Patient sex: M
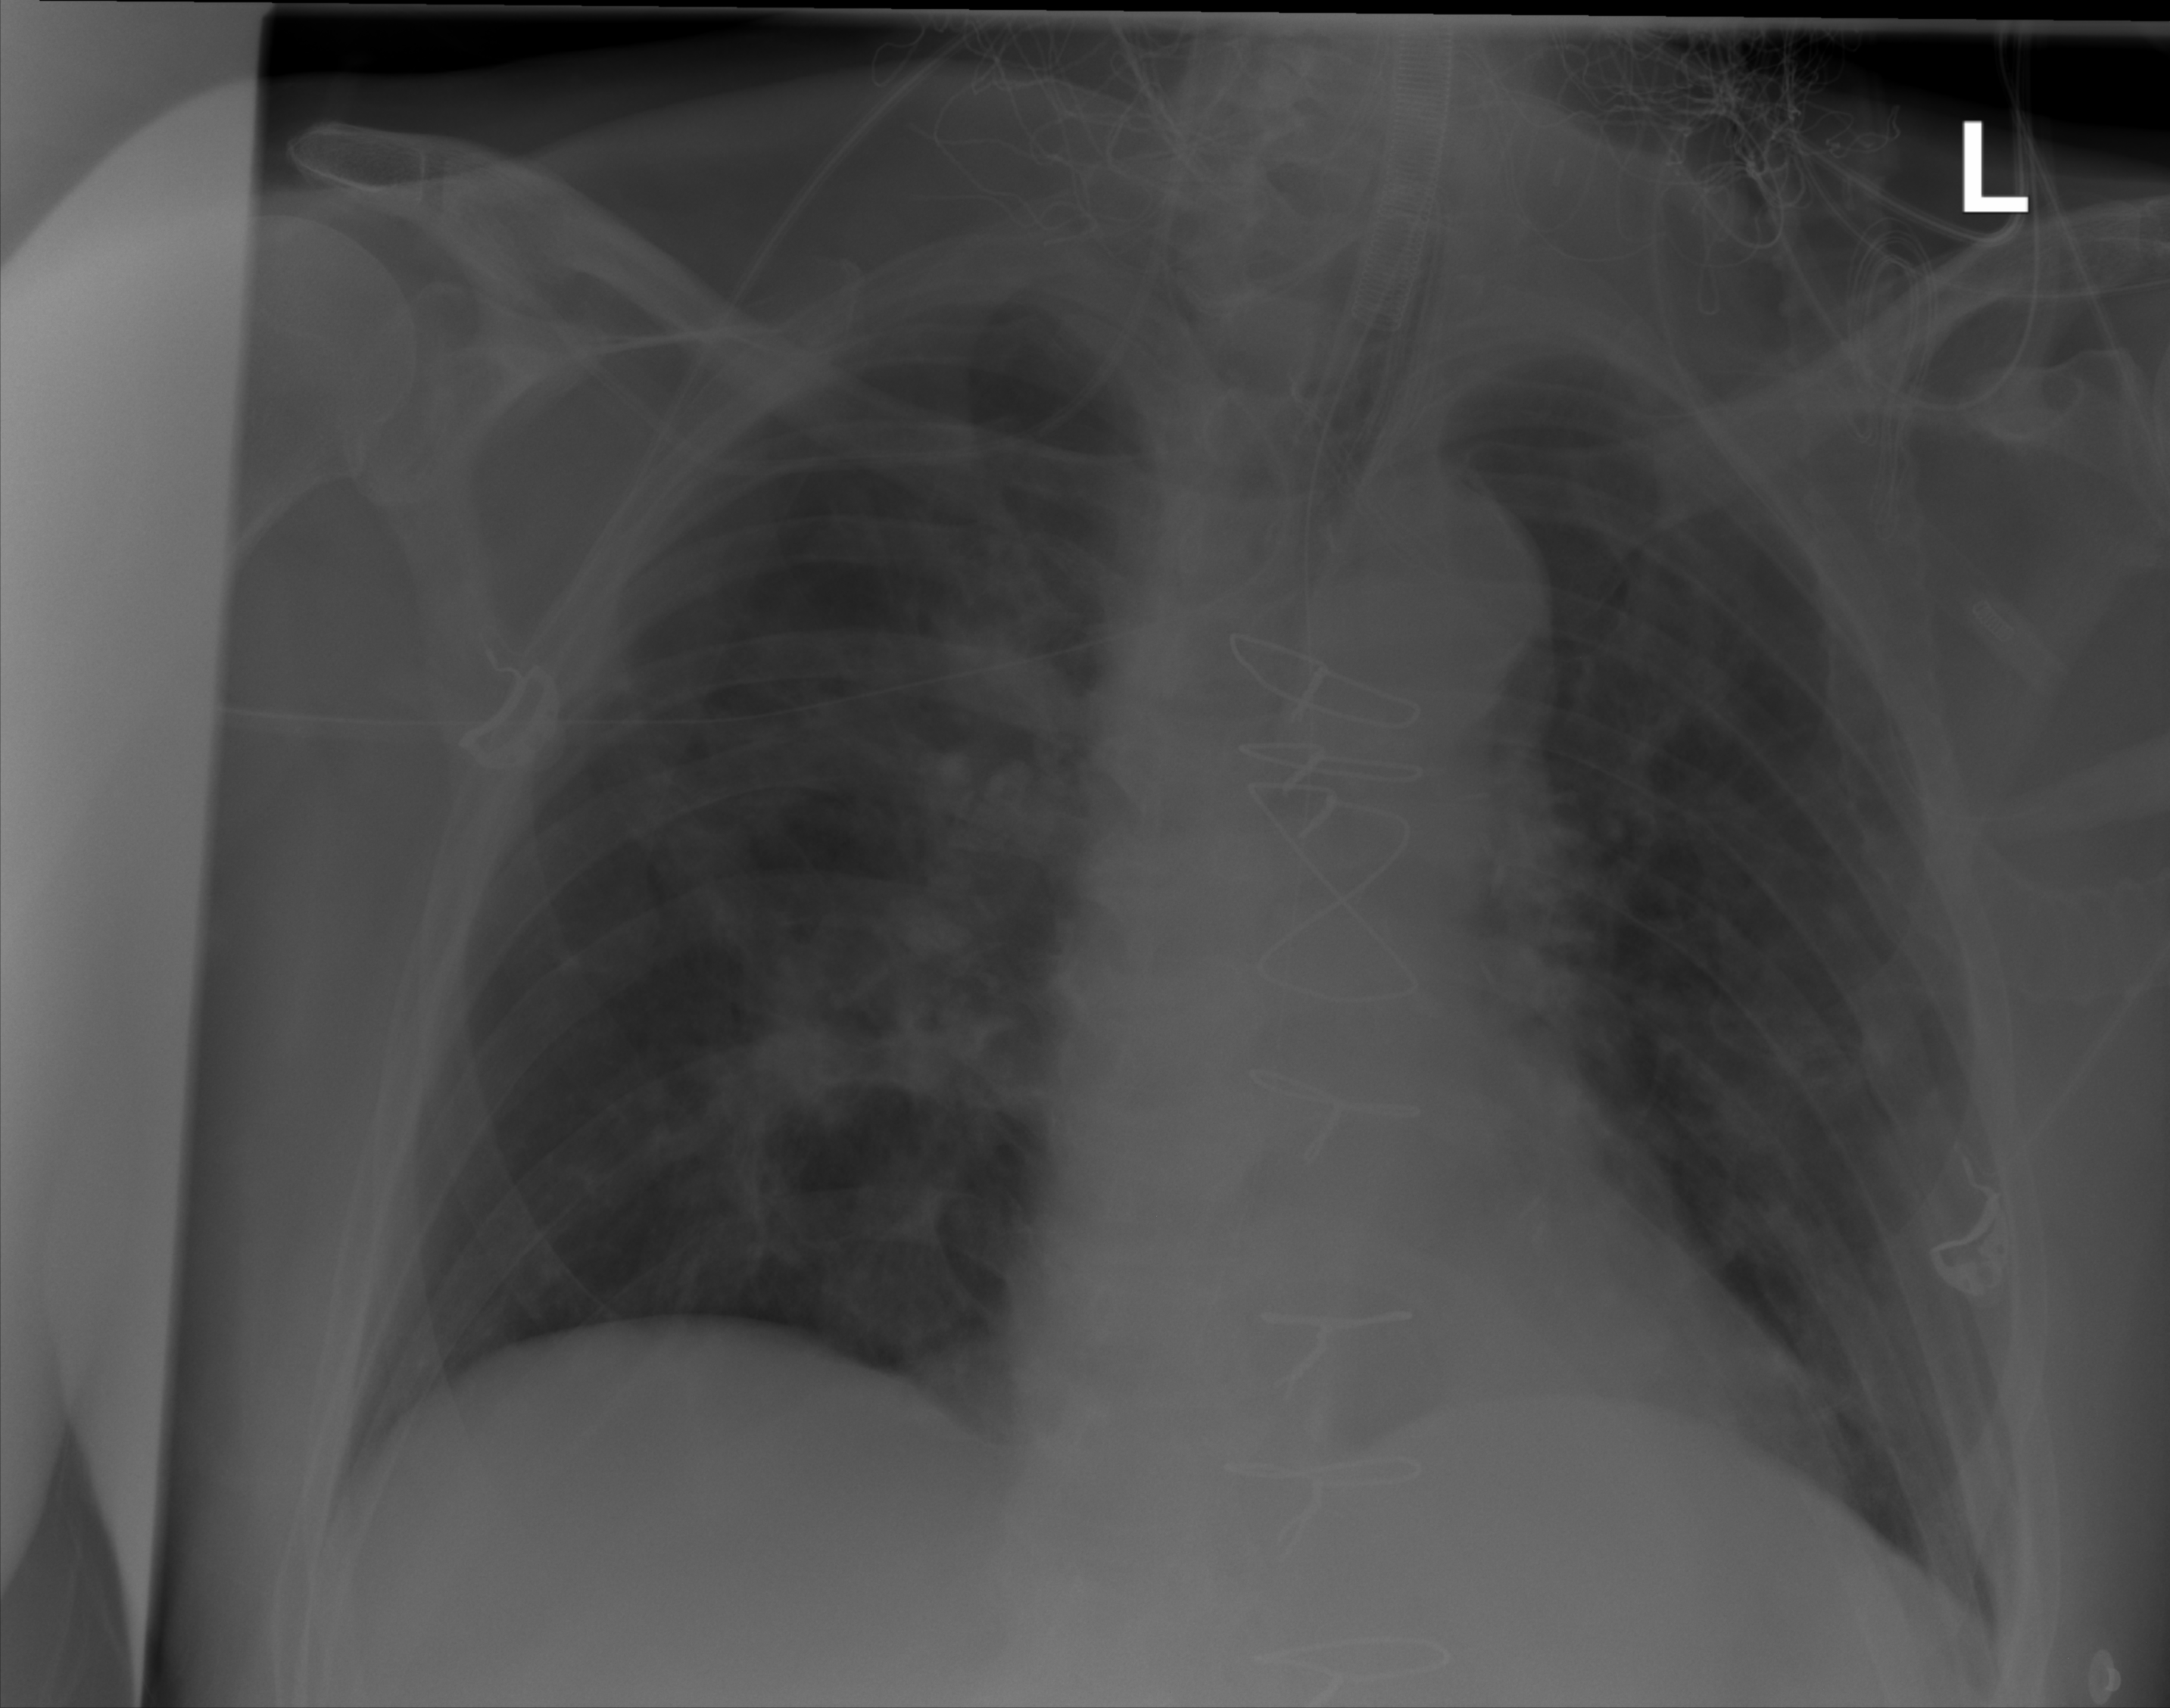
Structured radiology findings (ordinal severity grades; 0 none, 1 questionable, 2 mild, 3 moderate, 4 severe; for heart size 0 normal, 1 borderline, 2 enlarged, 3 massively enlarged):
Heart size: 0
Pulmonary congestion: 0
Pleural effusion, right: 0
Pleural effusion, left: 0
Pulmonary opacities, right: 2
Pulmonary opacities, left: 2
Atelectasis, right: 0
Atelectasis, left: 0